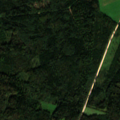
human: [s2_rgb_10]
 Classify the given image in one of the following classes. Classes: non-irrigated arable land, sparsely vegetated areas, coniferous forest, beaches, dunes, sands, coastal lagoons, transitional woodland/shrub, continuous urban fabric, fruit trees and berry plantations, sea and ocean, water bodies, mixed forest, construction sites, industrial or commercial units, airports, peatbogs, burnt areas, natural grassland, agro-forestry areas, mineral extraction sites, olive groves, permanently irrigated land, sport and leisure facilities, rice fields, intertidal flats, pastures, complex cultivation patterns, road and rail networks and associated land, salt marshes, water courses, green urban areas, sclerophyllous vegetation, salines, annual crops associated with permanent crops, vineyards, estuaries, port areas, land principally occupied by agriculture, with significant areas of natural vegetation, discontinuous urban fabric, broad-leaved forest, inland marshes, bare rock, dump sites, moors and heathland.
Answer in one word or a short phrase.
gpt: non-irrigated arable land, broad-leaved forest, mixed forest, transitional woodland/shrub